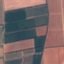
Land use / land cover class: PermanentCrop